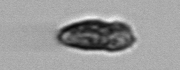
Label: Pseudochattonella_farcimen